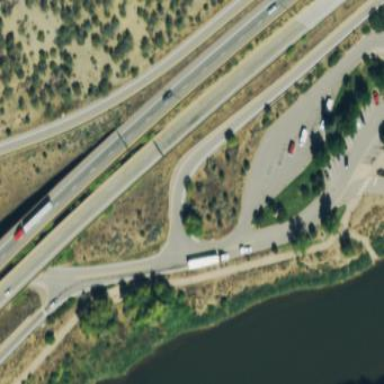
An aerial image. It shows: Rest area along the road.